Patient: sex F, age 46
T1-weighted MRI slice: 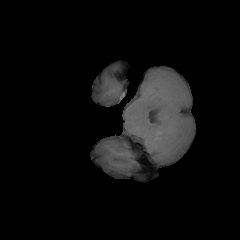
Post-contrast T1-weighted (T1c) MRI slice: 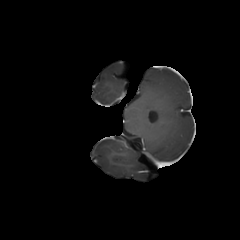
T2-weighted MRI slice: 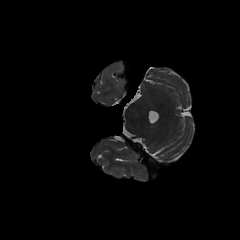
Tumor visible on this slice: no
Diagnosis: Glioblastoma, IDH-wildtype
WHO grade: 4